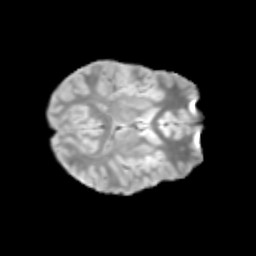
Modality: T2w
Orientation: axial
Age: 13
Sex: male
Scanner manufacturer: siemens
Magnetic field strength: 3 T
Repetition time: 3.8 s
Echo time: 0.07 s